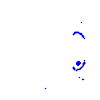
Particle: proton